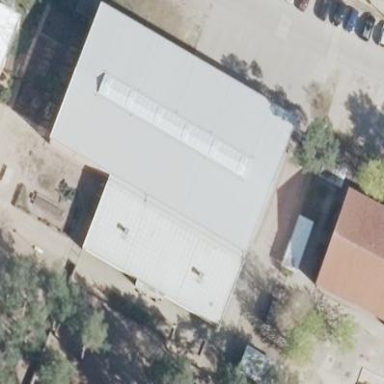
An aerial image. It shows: School building.